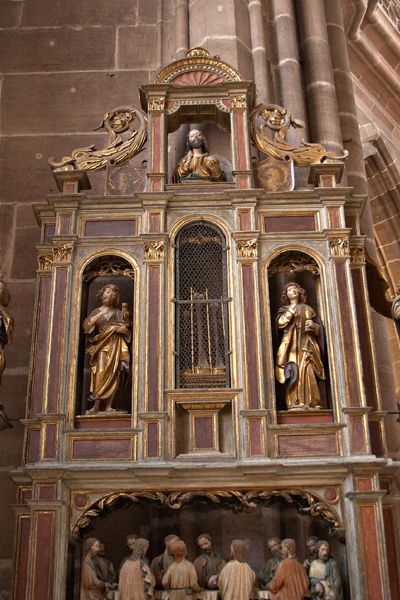
Titel: Johannesaltar in St. Lorenz in Nürnberg
Standort: Nürnberg, St. Lorenz (EU - D - B)
Schlagwörter: gemälde, menschen, braun, holz, rot, ornament, wand, architektur, barock, johannes, stein, gitter, kirche, figur, gold, engel, bogen, pilaster, figuren, ornamente, verzierung, vergoldet, altar, hochaltar, kathedrale, kapitell, schnitzerei, orgel, skulpturen, voluten, sandstein, dienste, christus, jesus, heilige, muschel, abendmahl, jünger, christentum, zwölf, kapitel, nischen, johannes der täufer, predella, stifter, jeses, apostel, judas, letztes abendmahl, das letzte abendmahl, jeus, sklptur, johannes evangelist, 12